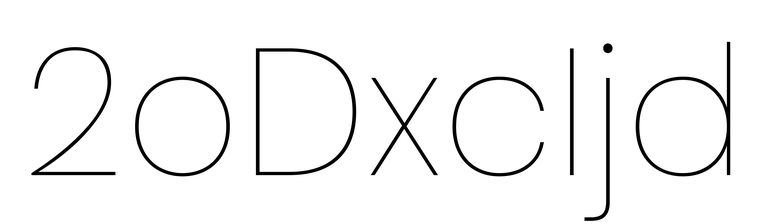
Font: Poppins-Thin